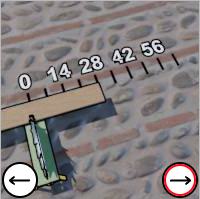
Task: length
Answer: 28
First scale value: 14.0